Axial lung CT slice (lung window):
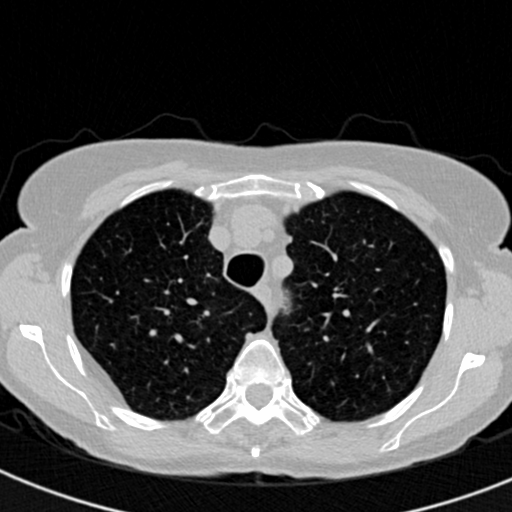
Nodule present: no